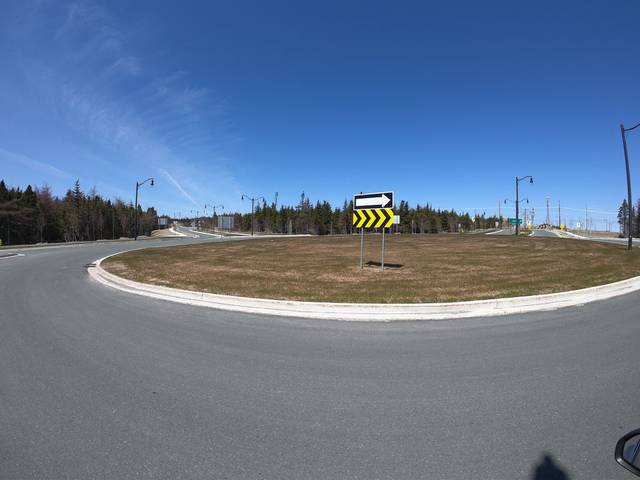
Region: Canada
Coordinates: 47.504, -52.827